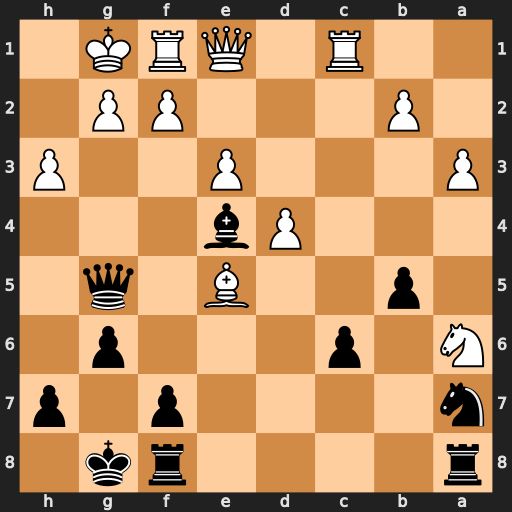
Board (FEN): r4rk1/n4p1p/N1p3p1/1p2B1q1/3Pb3/P3P2P/1P3PP1/2R1QRK1
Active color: b
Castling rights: -
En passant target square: -
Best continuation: Qxg2#